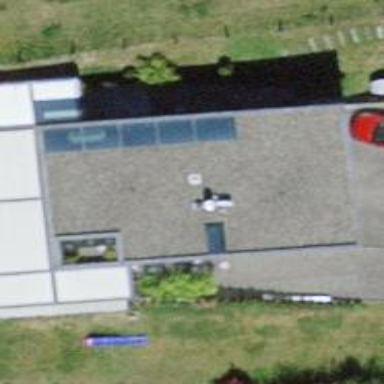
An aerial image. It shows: Simple house.